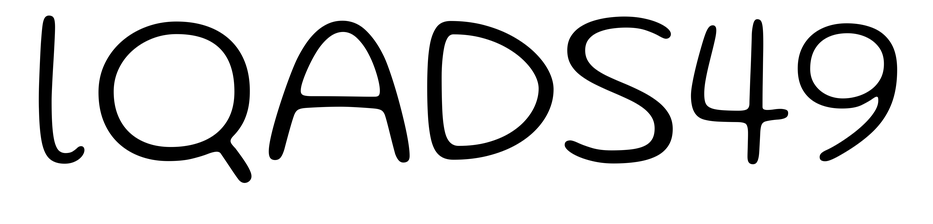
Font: Gluten_ExtraLight